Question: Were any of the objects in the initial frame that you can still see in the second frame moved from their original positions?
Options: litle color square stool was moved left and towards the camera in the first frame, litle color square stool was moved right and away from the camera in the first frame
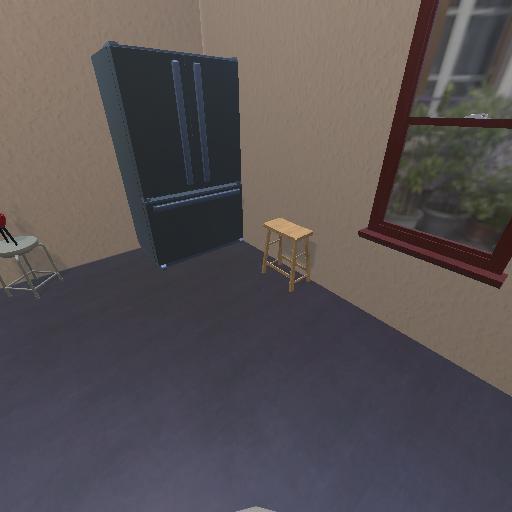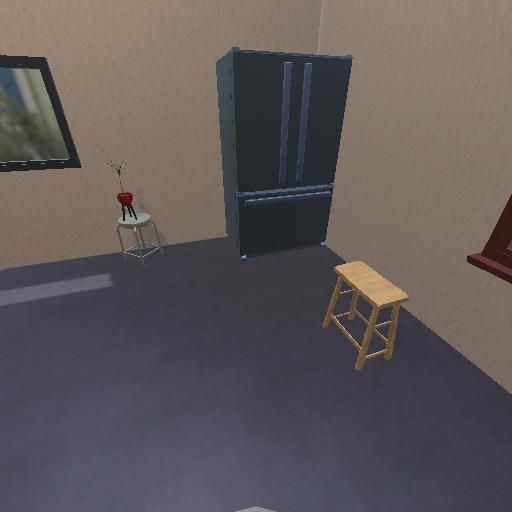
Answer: litle color square stool was moved left and towards the camera in the first frame